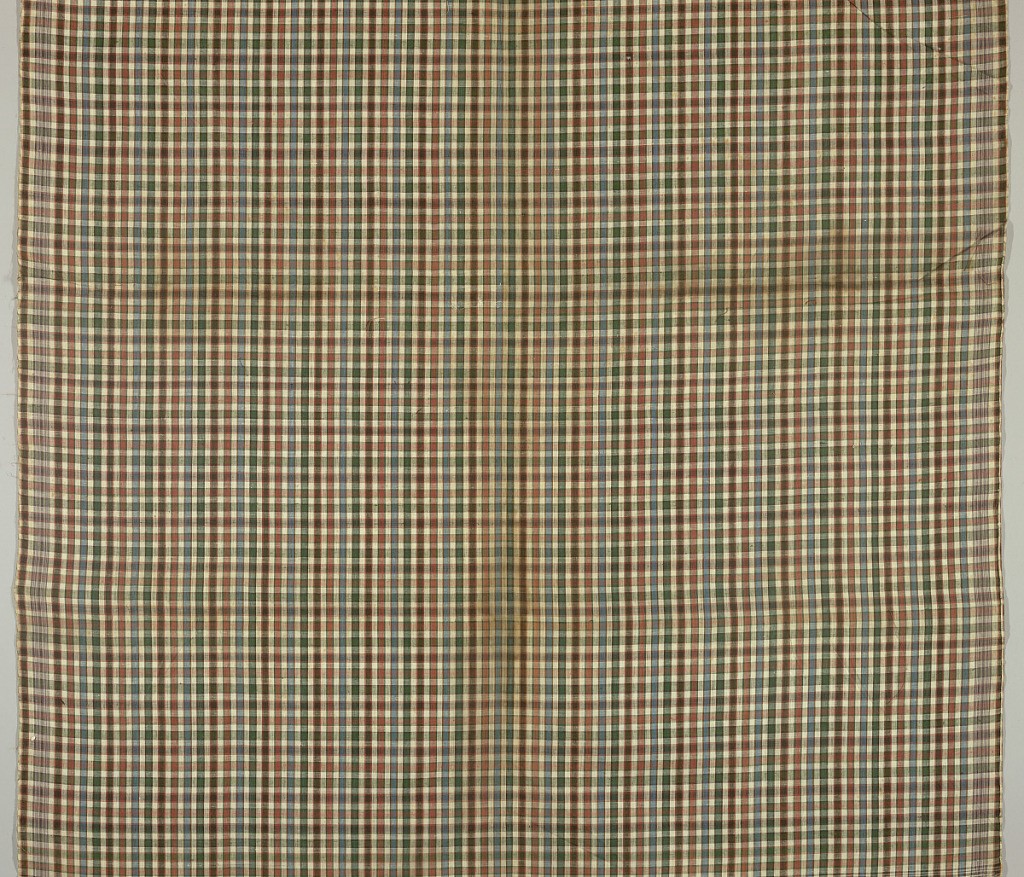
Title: Handkerchief
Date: late 19th century
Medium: cotton Technique: plain weave; Z/Z twist
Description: Square handkerchief; Yarn-dyed woven pattern of small blue, white, pink, green, and brown checks.